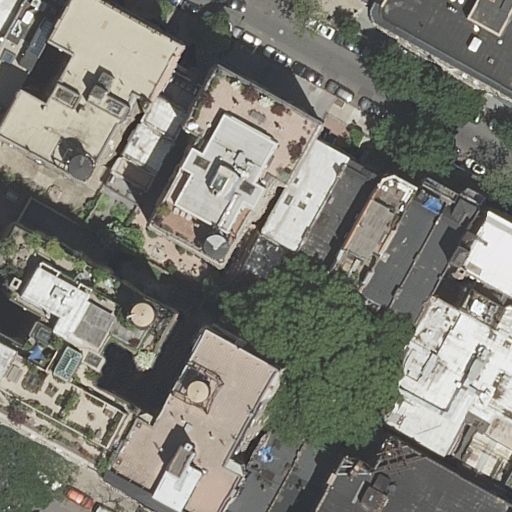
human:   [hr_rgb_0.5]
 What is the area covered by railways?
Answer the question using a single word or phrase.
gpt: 0m2

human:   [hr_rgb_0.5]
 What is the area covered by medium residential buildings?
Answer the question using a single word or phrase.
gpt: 2230m2

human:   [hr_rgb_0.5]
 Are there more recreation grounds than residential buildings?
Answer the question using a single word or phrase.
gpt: no

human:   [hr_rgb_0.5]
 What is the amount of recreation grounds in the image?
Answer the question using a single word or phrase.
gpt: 0

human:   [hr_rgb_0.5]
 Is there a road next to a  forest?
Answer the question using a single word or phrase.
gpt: no

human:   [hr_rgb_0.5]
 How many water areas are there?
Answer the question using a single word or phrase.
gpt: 0

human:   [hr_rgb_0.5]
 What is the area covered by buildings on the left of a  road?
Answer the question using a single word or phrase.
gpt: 2282m2

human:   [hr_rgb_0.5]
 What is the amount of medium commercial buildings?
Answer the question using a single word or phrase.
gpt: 0

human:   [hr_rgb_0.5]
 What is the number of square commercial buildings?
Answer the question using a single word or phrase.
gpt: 0

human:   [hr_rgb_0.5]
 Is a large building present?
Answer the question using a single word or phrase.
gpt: yes

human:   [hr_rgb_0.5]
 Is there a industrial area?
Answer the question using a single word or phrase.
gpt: no

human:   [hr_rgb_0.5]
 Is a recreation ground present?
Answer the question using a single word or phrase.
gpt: no

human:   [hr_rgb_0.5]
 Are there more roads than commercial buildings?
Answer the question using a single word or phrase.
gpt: yes

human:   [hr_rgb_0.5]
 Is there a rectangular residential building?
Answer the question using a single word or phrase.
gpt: yes

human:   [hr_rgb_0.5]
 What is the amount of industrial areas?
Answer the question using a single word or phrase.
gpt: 0

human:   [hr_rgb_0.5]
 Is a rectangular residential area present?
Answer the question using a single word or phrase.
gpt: no

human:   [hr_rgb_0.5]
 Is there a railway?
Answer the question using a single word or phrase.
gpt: no

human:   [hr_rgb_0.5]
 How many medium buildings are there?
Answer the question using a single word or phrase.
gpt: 11

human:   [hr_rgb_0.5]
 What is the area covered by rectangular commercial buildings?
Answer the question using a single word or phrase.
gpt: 0m2

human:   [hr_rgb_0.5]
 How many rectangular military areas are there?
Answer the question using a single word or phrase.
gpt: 0

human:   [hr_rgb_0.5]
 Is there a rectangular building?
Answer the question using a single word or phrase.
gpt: yes

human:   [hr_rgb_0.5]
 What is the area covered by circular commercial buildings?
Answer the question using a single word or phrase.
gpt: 0m2

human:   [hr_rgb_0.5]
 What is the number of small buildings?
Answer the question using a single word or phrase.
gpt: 5

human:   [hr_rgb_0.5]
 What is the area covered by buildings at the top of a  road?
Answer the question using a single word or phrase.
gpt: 3277m2

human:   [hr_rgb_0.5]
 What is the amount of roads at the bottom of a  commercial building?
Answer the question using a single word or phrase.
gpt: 0

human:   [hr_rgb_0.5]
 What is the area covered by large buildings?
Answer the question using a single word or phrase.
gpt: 2236m2

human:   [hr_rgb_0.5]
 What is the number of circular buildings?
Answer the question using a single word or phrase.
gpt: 0

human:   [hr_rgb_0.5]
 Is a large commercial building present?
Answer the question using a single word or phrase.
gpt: no

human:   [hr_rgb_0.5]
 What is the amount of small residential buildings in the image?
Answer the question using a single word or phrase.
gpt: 5

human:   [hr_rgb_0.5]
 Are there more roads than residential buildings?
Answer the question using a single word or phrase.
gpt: no

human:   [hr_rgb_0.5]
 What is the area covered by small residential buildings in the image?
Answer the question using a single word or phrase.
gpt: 65m2

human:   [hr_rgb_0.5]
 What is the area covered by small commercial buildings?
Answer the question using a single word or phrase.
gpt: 0m2

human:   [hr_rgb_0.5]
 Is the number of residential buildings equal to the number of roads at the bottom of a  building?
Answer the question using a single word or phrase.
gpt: no

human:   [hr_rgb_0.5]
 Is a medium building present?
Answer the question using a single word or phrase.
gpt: yes

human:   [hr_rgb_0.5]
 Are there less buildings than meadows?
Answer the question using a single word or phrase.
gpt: no

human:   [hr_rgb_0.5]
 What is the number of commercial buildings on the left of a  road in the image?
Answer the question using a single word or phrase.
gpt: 0